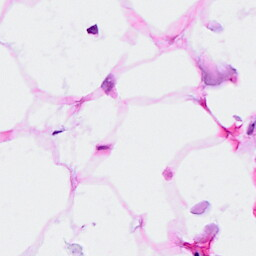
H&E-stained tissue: Breast